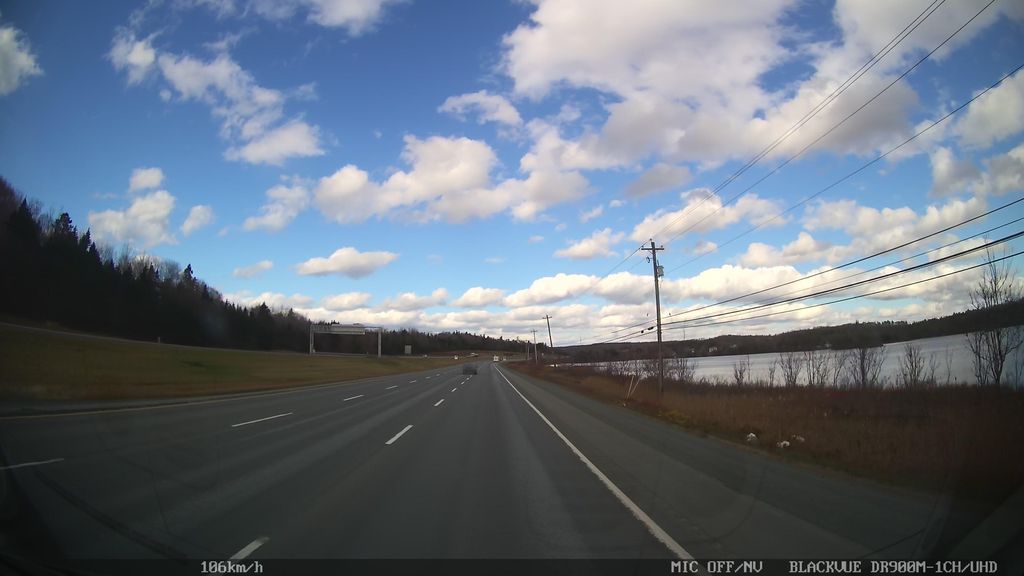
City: halifax